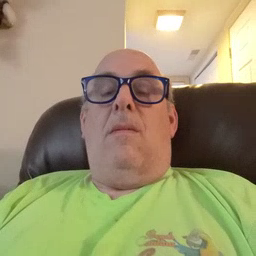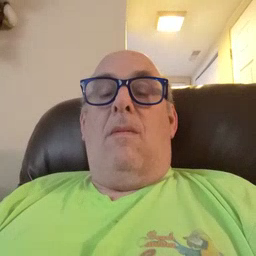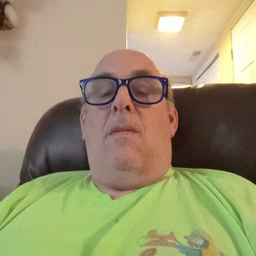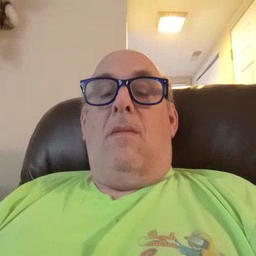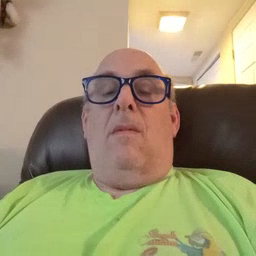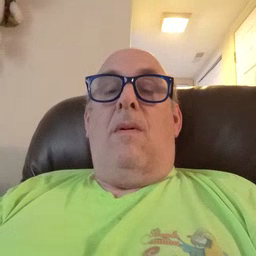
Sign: garbage